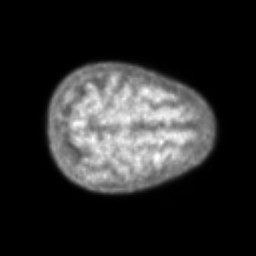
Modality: PET
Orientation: axial
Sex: female
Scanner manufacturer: ge